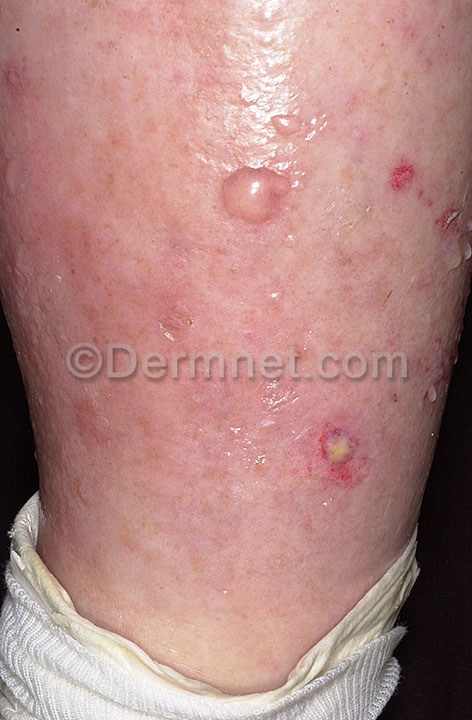
Disease: Bullous Disease Photos